Field crop: maize
Growth stage: 1
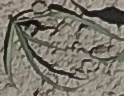
Species: sorghum